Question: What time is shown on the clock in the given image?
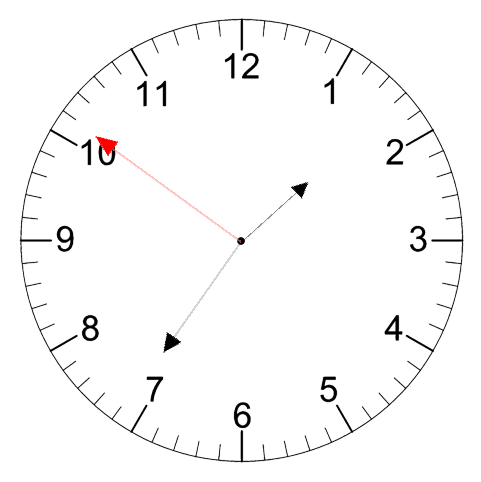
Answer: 01:35:51